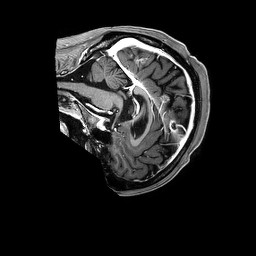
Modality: T1w
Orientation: sagittal
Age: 38
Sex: female
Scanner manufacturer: philips
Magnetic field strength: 3 T
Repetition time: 0.006952 s
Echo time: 0.00319 s